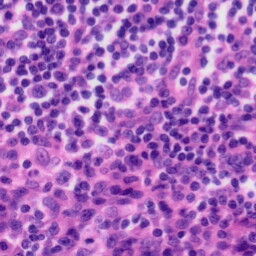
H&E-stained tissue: Tonsil